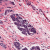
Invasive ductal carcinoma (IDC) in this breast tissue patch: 1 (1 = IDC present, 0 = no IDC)